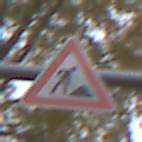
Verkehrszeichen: Arbeitsstelle
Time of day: Midday
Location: Outdoor (Nature)
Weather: Overcast
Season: Autumn
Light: Natural